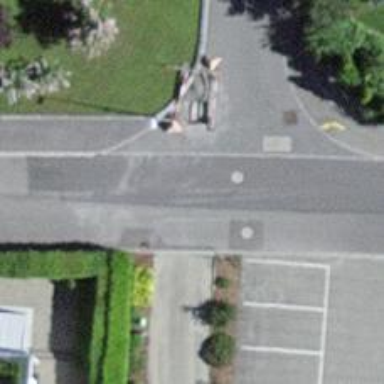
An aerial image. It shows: Residential road with asphalt surface. There is sidewalk on the left side.